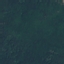
Land use / land cover class: Forest